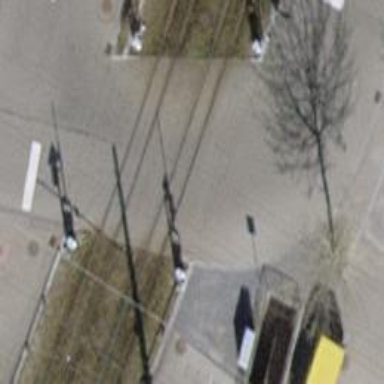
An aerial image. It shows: Lift gate barrier.